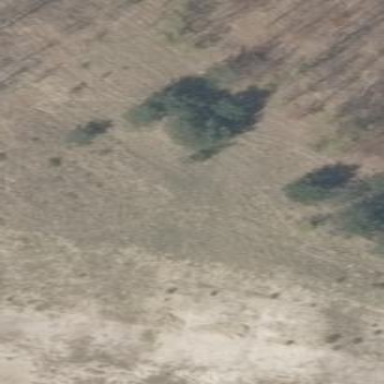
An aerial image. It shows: Landscape with heath vegetation.